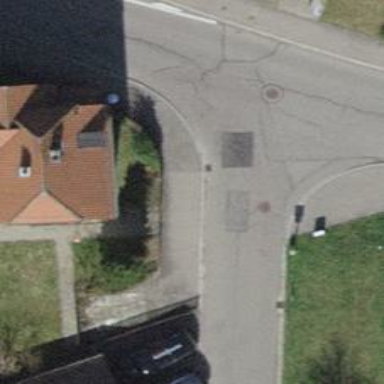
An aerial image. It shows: Unmarked road crossing.